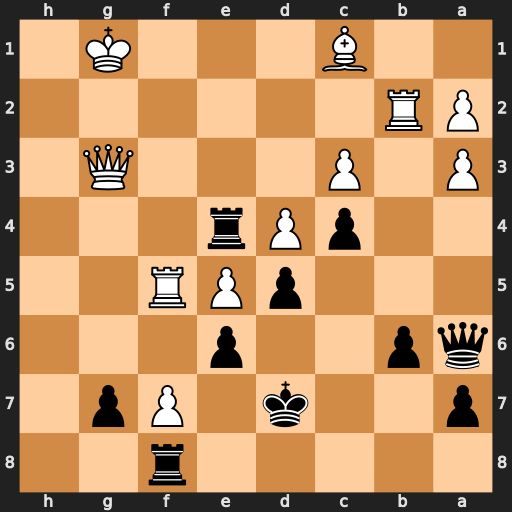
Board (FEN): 5r2/p2k1Pp1/qp2p3/3pPR2/2pPr3/P1P3Q1/PR6/2B3K1
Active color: b
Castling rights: -
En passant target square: -
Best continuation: exf5 Kf2 Rg4 e6+ Kxe6